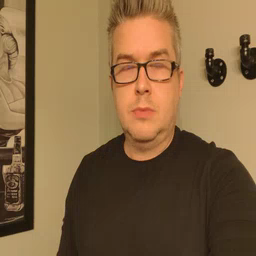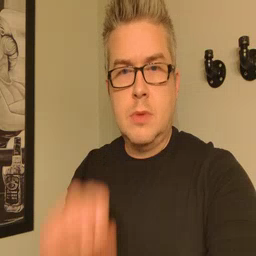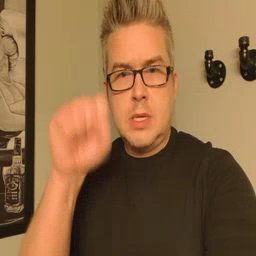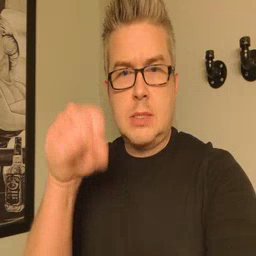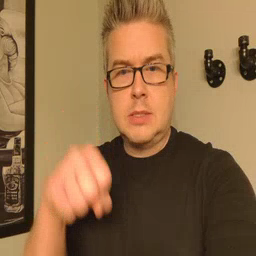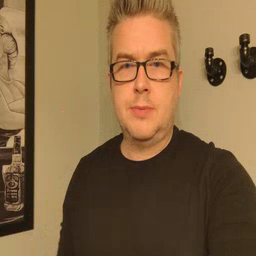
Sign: yes